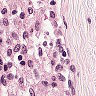
Metastatic tissue present: no